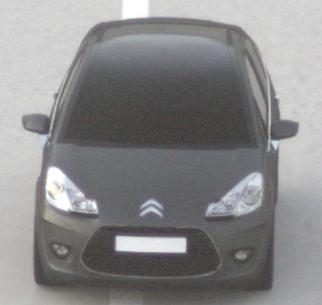
Make: Citroen
Model: C3 1.1
Detailed model: C3 (II)
Model produced from: 2010/01
Model produced until: 2012/03
Doors: 5
Color: gray
Road condition: dry road
Daytime: sunrise or sunset
Contrast: low contrast